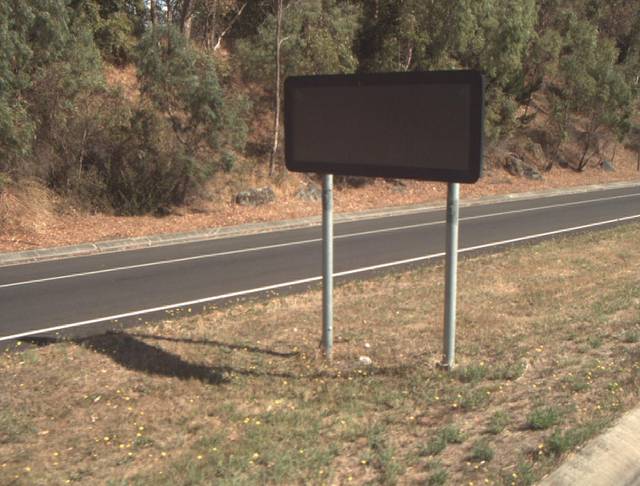
Region: Australia
Coordinates: -41.47, 147.143